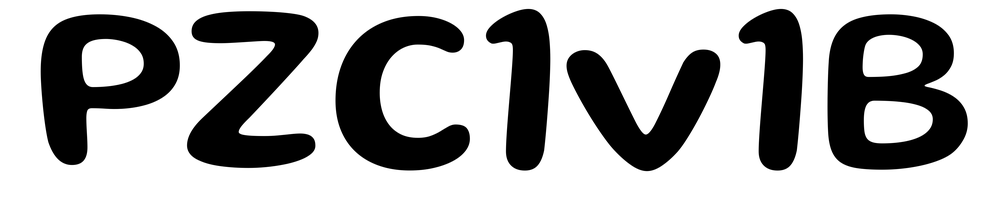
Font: Gluten_Medium